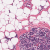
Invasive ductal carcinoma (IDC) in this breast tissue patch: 0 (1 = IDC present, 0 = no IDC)